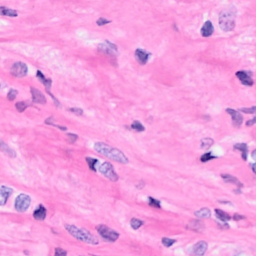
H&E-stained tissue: Breast